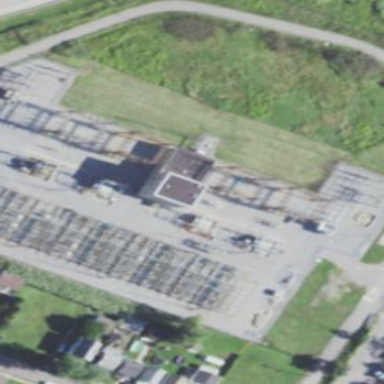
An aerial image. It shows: Power substation.